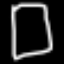
Label: square